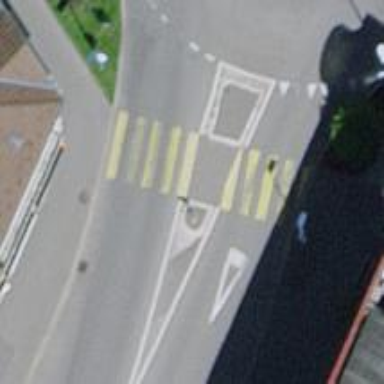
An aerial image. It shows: Marked footway crossing with central island.